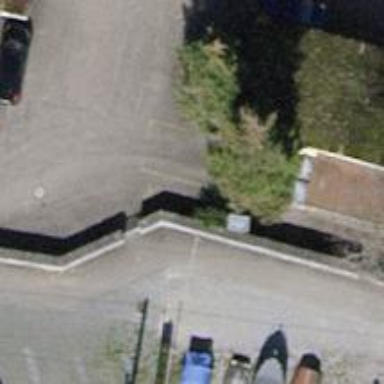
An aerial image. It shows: Lift gate barrier.